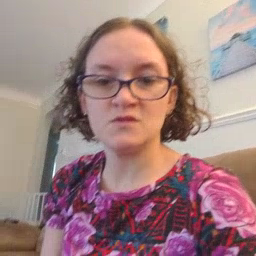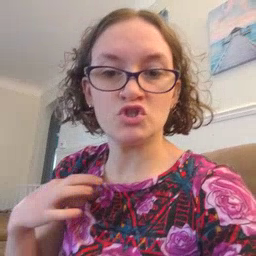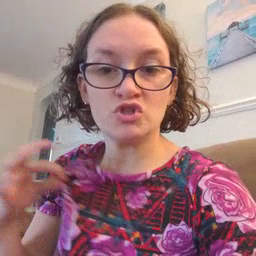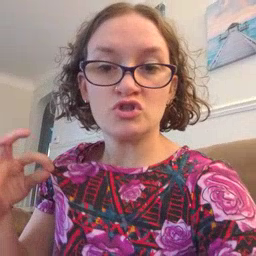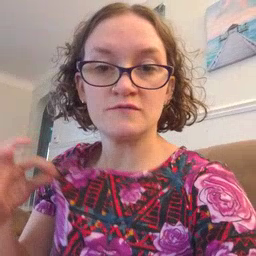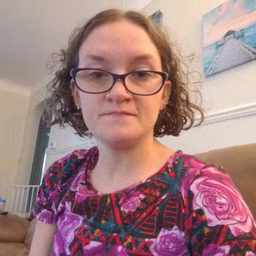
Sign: shirt